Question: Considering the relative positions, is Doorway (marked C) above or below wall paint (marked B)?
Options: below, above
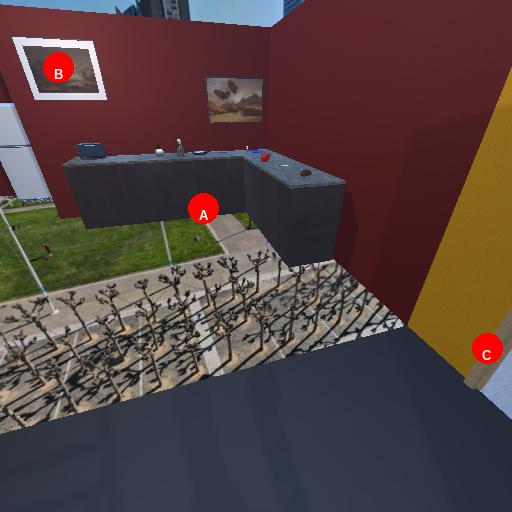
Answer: below